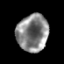
Tissue: prostate
Cell type: T cells
Senescence score: 0.3411
Nuclear area (px): 1145
Mean DAPI intensity: 134.159